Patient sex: M
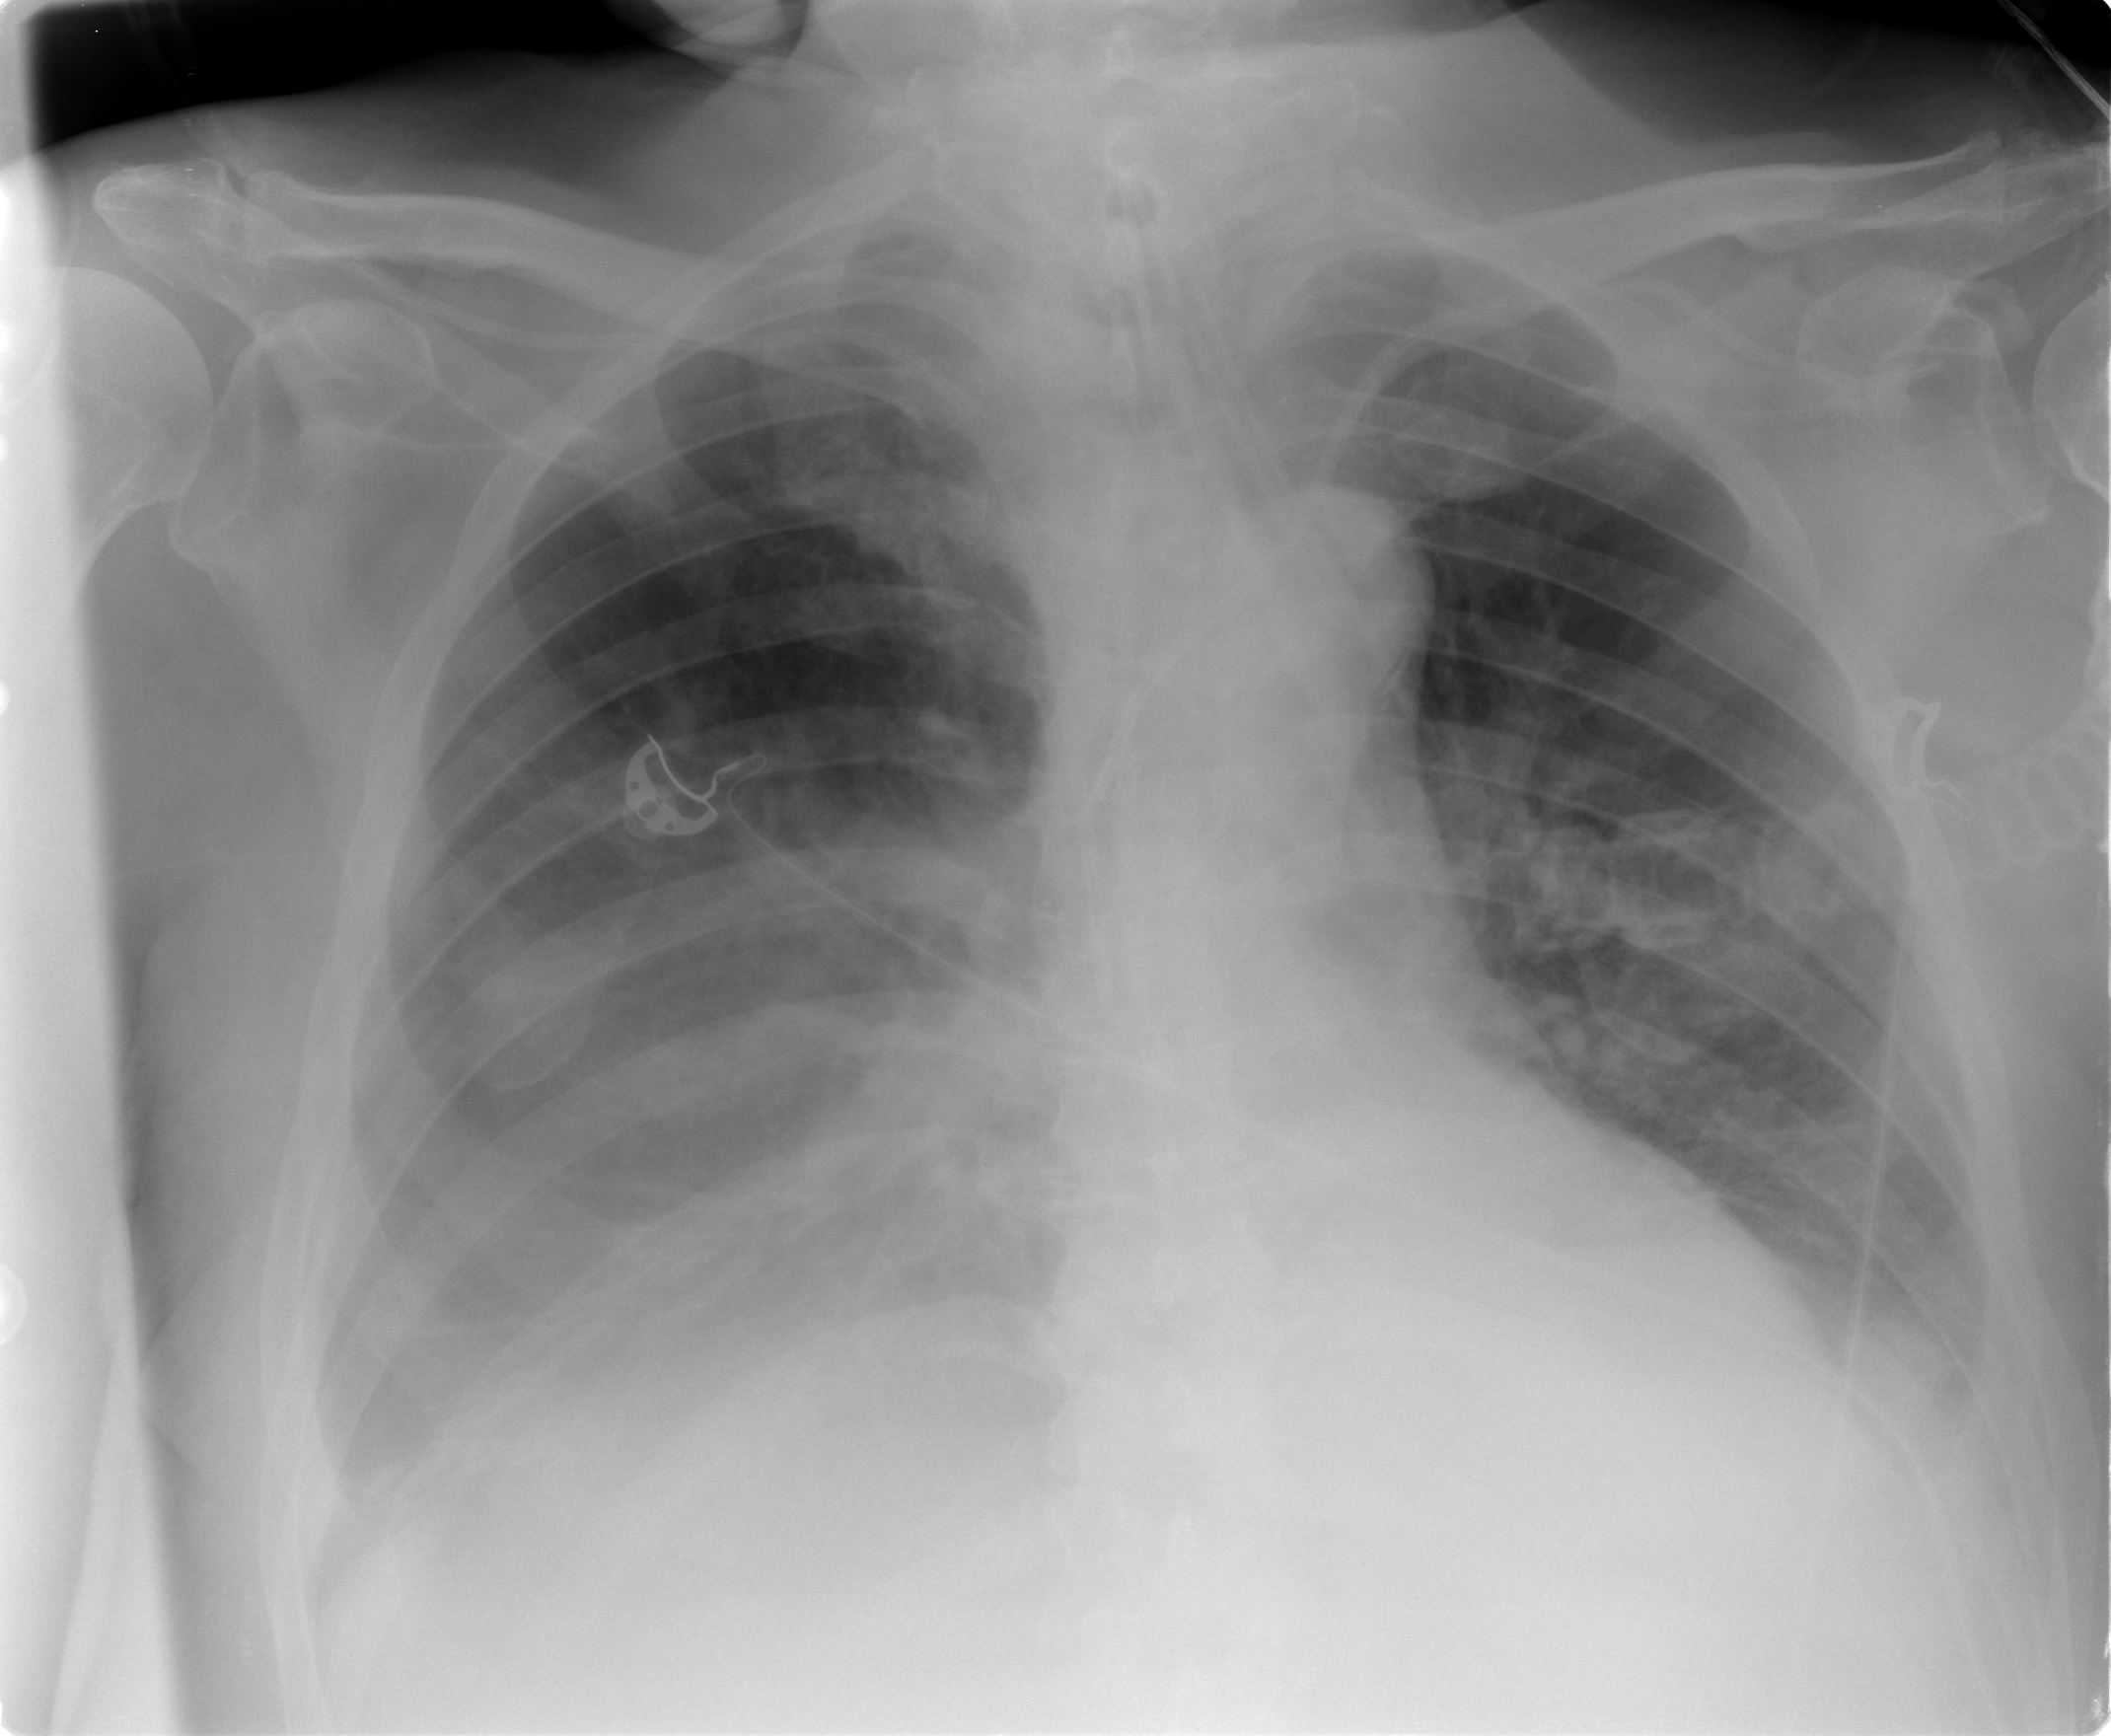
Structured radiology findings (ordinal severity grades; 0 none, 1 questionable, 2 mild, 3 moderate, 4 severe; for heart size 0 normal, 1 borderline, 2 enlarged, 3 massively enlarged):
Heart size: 0
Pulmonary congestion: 0
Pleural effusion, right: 3
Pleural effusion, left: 2
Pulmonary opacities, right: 2
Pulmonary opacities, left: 2
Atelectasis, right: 2
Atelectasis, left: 2